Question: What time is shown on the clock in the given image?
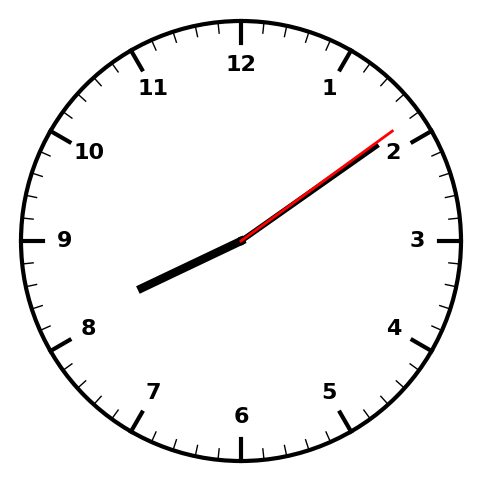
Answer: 08:09:09